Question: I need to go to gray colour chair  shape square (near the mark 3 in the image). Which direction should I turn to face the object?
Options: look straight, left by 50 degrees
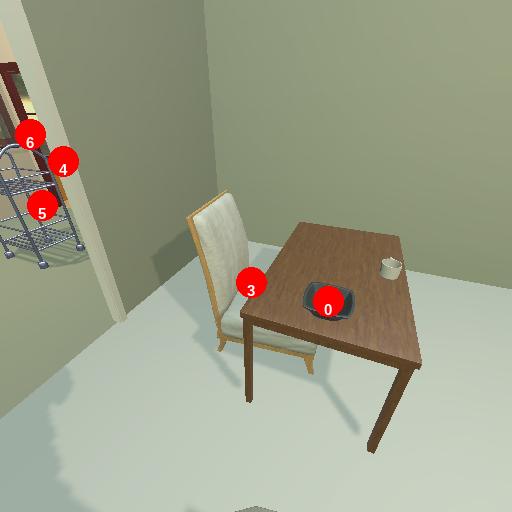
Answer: look straight